Question: I am attempting to format my 'sectionNameKeyPath' for my core data fetch using a stored 'NSDate' attribute. It is fully working and pulling/sorting the records into sections based on the 'NSDate' but I am not sure how to format it to display it by dd-mm-yyyy.
I know how to format 'NSDate' using:
'''
let date = NSDate(timeIntervalSince1970:myTimeInterval)
let dateFormatter = NSDateFormatter()
dateFormatter.dateFormat = "dd-MM-yyyy"
'''
My current fetch request using core data attribute 'sectionDate' as the section division for 'sectionNameKeyPath'
'''
let fetchRequest = NSFetchRequest(entityName: "VisitDetails")
let primarySortDescriptor = NSSortDescriptor(key: "dateDue", ascending: false)
let sortDescriptors = [primarySortDescriptor]
fetchRequest.sortDescriptors = sortDescriptors
let frc = NSFetchedResultsController(
fetchRequest: fetchRequest,
managedObjectContext: self.managedObjectContext!,
sectionNameKeyPath: "dateSections",
cacheName: nil)
frc.delegate = self
'''
So to clarify I am wanting to format the output and sort by just the dd-MM-yyy. Currently, it is looking like:

I presume a is creating an additional attribute and inputting a formatted string then using this to section the results?
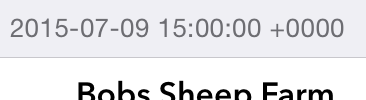
Answer: I just did just this for a project that I'm working on. Here's what I did:
Optional, but highly recommended, is to set up mogenerator. There is a nice tutorial <URL> for setting up your core data project to use it.
Regardless, in your data model, make sure you have a NSManagedObject subclass associated with the entity. If you haven't already, and you're not using mogenerator, then you can <URL>.
In your VisitDetails class, add:
'''
var formattedDateDue: String {
get {
let dateFormatter = NSDateFormatter()
// Apple suggested locale-aware technique:
// dateFormatter.dateStyle = .ShortStyle
// dateFormatter.timeStyle = .NoStyle
// ..or to stick to your original question:
dateFormatter.dateFormat = "dd-MM-yyyy"
return dateFormatter.stringFromDate(self.dateDue)
}
}
'''
(Assuming you want your sections to be grouped on dateDue's date, otherwise make the computed attribute for your dateSections attribute.) You then modify your fetched results controller from above to use the computed attribute:
'''
let frc = NSFetchedResultsController(
fetchRequest: fetchRequest,
managedObjectContext: self.managedObjectContext!,
sectionNameKeyPath: "formattedDateDue",
cacheName: nil)
'''
And that's all there is to it!